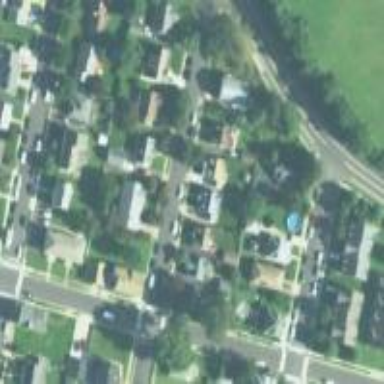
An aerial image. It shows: Sidewalk.